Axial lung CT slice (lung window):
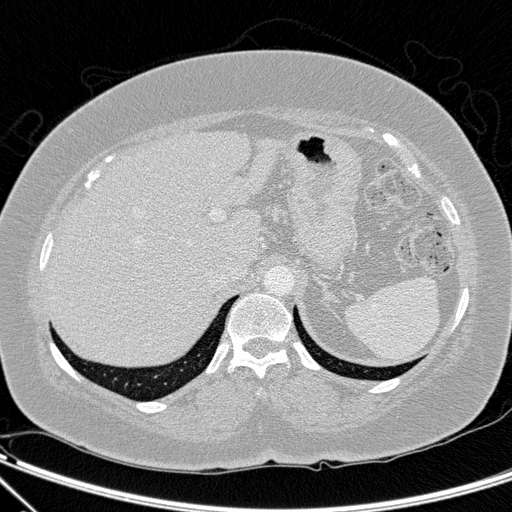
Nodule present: no